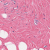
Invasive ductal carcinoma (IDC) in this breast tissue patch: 0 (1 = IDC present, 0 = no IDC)